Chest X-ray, AP view. Patient: 54 years old, sex M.
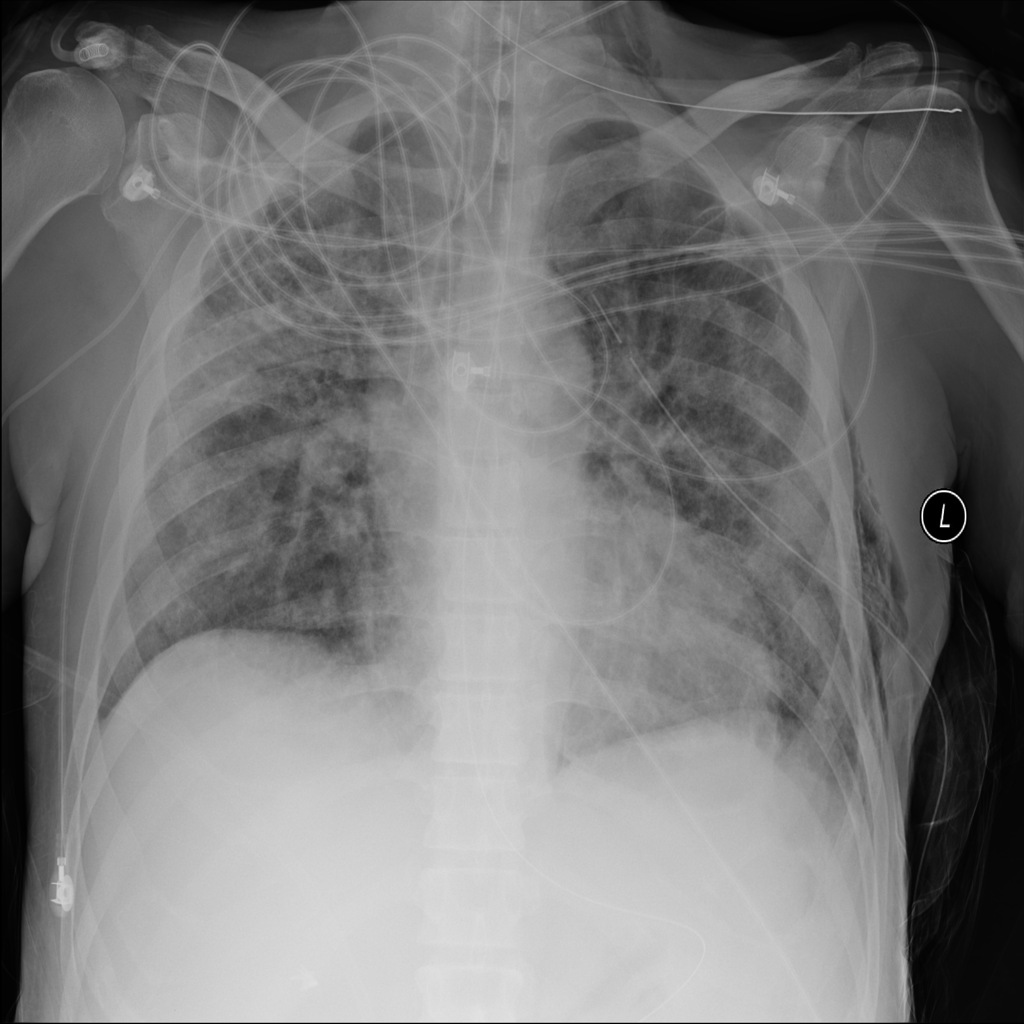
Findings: Emphysema, Infiltration, Pneumothorax